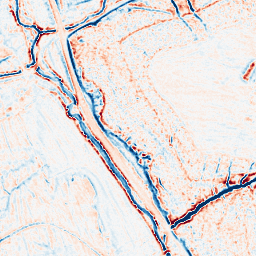
Category: edge_preserving
Decomposition family: bilateral
Decomposition parameters: d: 9
sigma_color: 50
sigma_space: 100
Upsampling method: bilinear
Upsampling parameters: scale: 4
Upsampling scale: 4